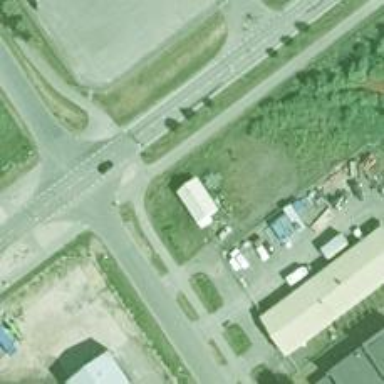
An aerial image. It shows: Asphalt cycleway.